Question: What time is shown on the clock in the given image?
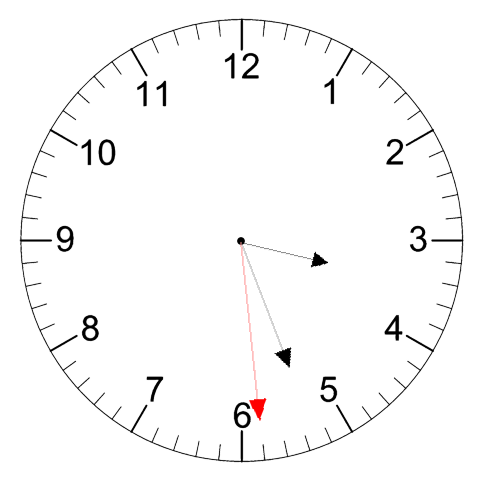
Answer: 03:26:29